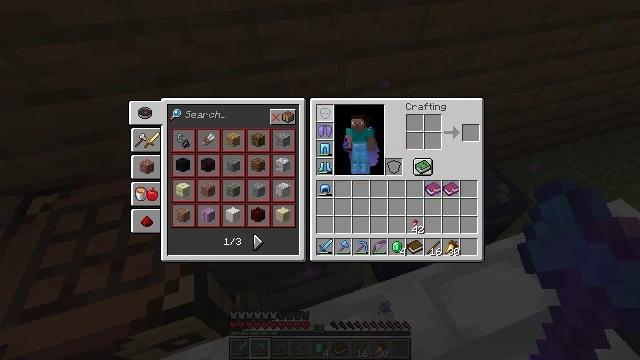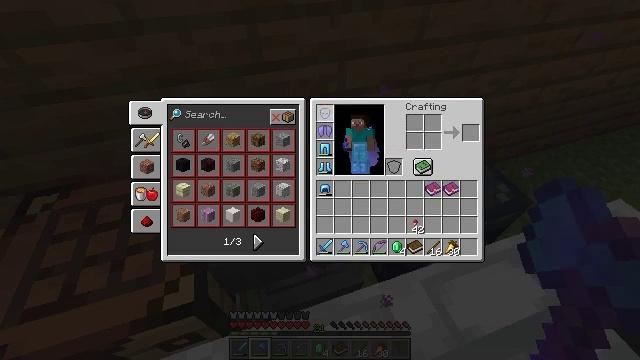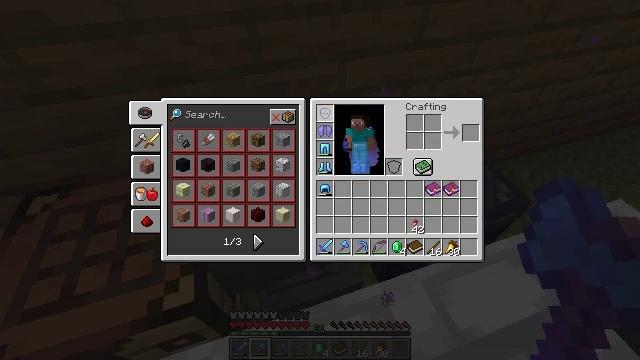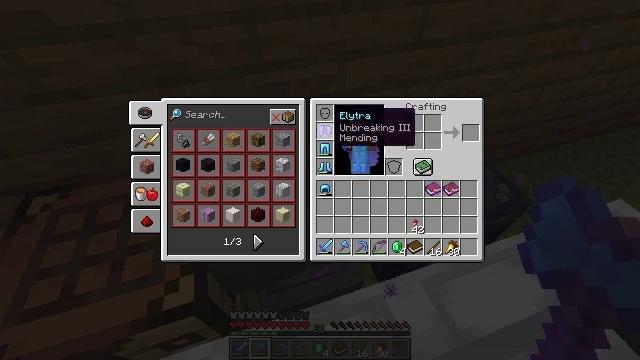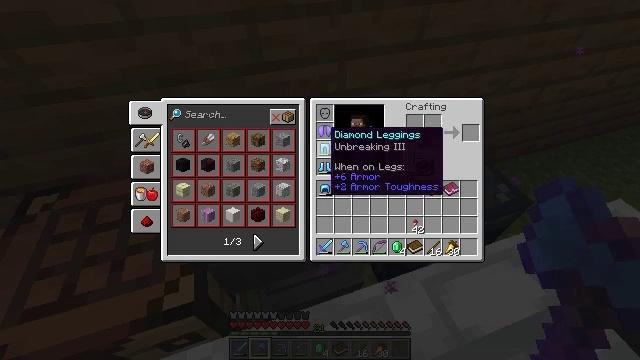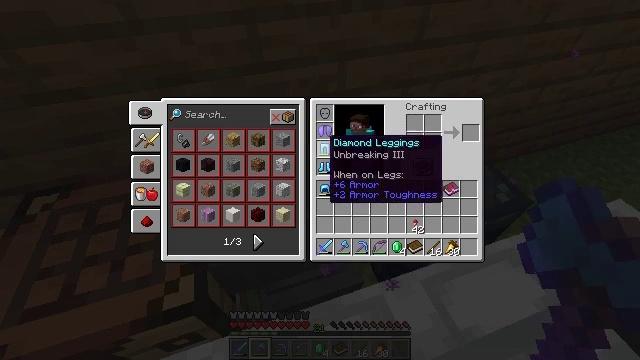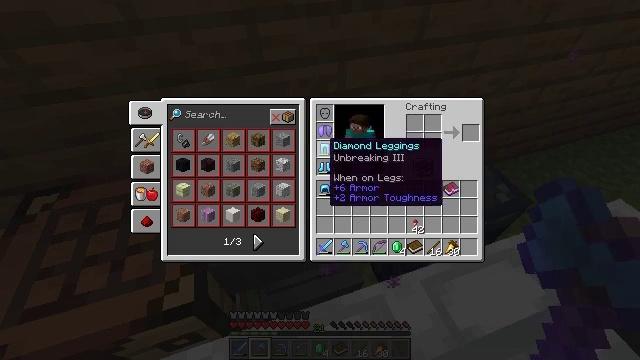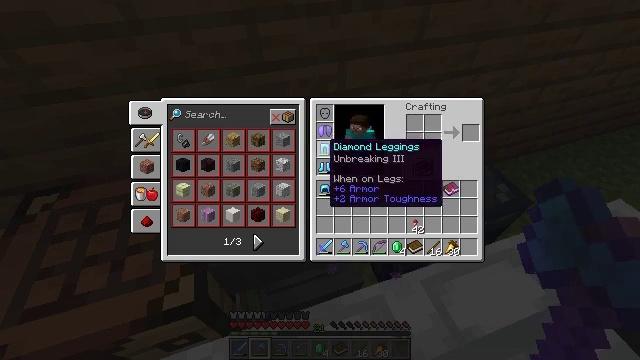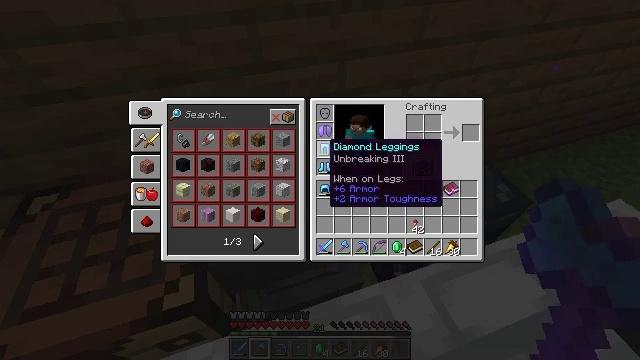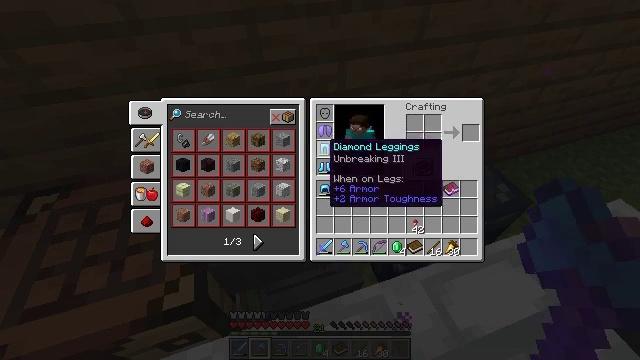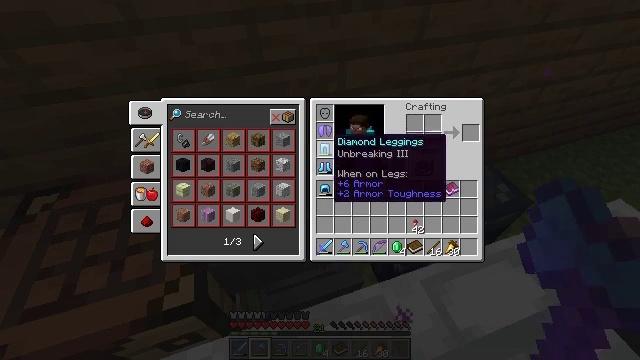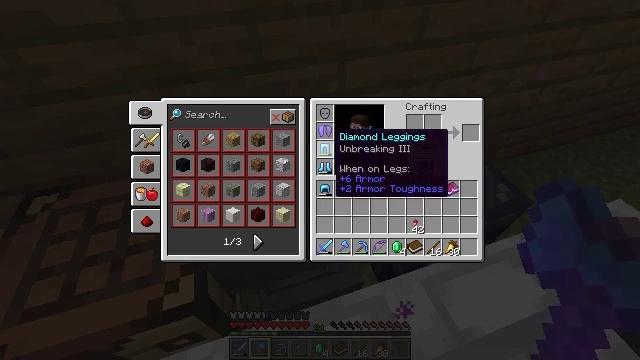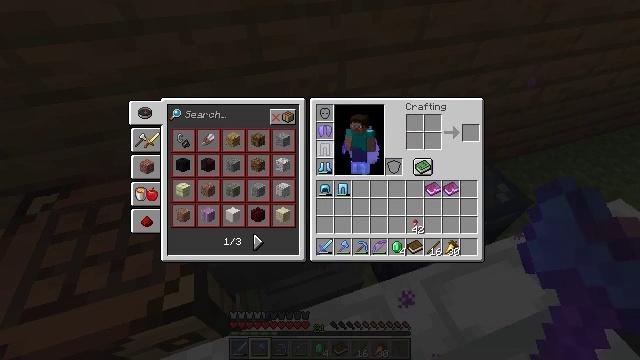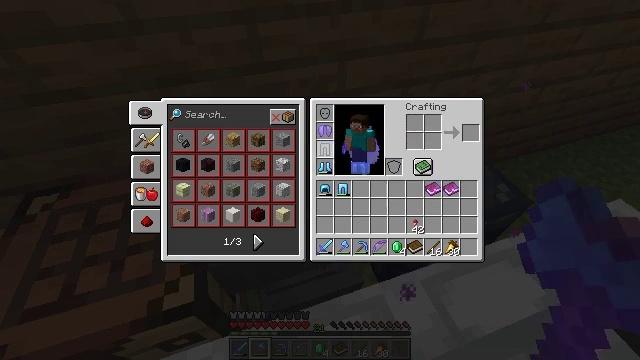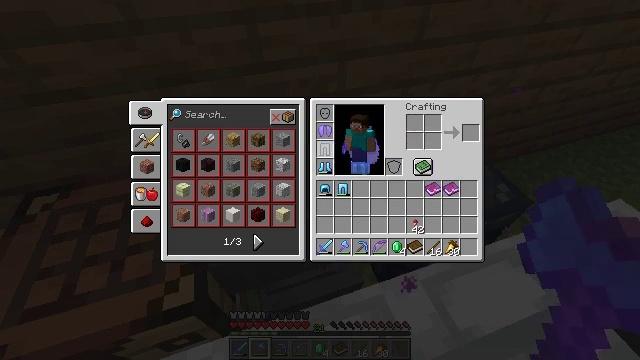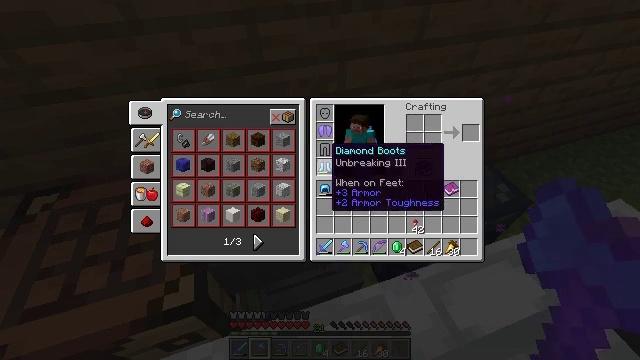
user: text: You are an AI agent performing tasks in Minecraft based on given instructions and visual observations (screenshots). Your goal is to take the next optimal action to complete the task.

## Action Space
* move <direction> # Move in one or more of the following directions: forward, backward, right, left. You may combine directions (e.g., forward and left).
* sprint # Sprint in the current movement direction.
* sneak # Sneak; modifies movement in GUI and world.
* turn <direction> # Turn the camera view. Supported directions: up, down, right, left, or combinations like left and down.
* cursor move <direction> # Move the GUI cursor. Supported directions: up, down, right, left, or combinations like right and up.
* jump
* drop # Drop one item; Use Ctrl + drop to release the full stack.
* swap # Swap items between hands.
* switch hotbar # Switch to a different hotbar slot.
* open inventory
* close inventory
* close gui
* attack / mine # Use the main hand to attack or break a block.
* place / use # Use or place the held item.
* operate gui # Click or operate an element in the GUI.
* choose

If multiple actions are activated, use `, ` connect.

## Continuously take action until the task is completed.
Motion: motion action
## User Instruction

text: Mine spruce leaves from the tree.
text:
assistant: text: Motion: sneak, operate gui
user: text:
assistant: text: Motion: sneak
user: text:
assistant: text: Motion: sneak
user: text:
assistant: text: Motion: sneak, cursor move down
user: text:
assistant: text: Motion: sneak, cursor move down
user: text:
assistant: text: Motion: sneak
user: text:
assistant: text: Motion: sneak
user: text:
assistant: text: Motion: sneak
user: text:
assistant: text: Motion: sneak
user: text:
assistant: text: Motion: sneak
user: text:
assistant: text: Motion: sneak
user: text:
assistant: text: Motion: sneak, operate gui
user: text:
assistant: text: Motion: sneak, operate gui
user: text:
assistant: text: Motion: sneak, operate gui
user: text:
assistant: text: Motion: sneak, cursor move down
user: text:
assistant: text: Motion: sneak
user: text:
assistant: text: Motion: sneak, operate gui
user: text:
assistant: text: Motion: sneak, operate gui
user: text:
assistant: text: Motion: sneak, operate gui
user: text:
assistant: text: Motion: sneak
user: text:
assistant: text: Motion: sneak
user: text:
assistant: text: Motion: close gui
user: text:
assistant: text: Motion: turn left
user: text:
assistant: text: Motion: no_op
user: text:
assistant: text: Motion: use / place
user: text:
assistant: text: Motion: use / place
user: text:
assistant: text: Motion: use / place
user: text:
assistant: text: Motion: no_op
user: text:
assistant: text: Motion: no_op
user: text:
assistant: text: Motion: open gui